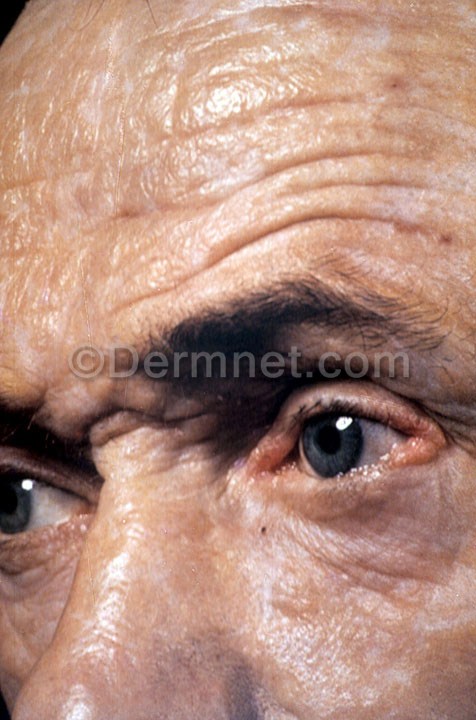
Disease: Systemic Disease